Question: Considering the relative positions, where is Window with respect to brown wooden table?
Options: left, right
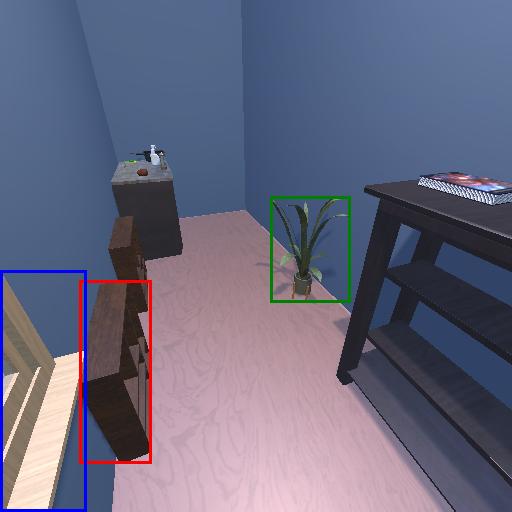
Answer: left